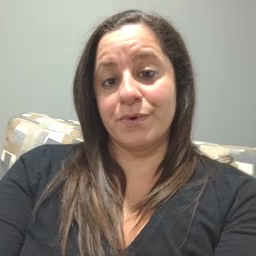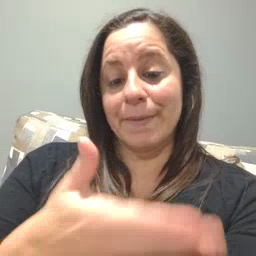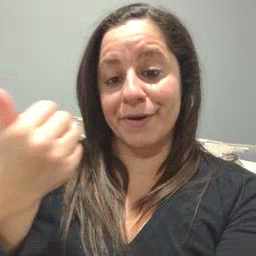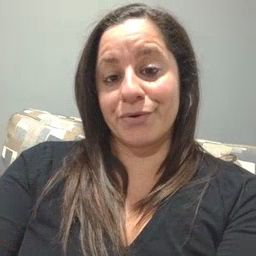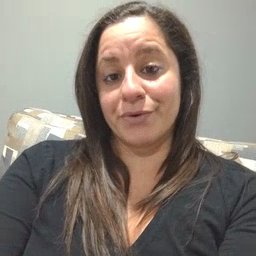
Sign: better